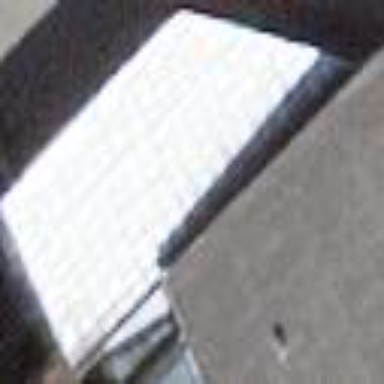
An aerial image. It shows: View of roof of building.